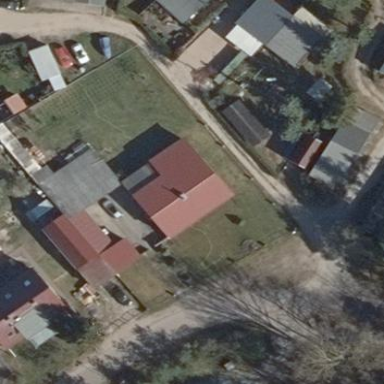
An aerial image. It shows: Detached building with gabled roof.